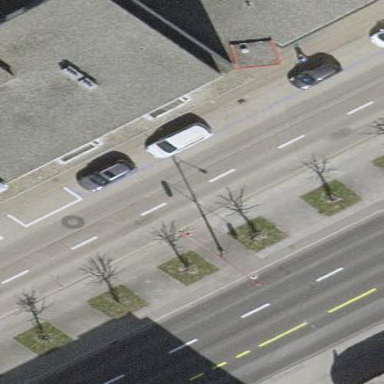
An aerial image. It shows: Parking available on the street side with parallel orientation.